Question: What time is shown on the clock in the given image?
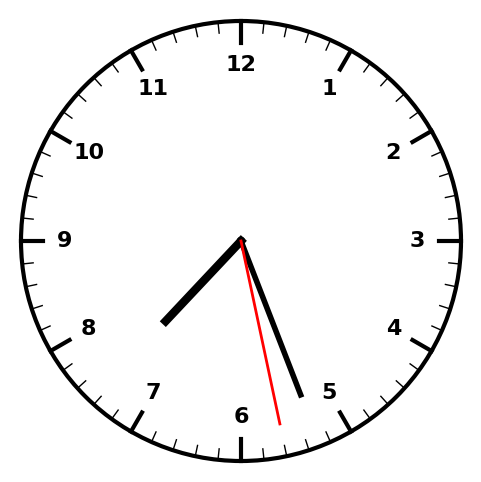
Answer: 07:26:28